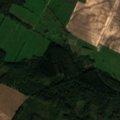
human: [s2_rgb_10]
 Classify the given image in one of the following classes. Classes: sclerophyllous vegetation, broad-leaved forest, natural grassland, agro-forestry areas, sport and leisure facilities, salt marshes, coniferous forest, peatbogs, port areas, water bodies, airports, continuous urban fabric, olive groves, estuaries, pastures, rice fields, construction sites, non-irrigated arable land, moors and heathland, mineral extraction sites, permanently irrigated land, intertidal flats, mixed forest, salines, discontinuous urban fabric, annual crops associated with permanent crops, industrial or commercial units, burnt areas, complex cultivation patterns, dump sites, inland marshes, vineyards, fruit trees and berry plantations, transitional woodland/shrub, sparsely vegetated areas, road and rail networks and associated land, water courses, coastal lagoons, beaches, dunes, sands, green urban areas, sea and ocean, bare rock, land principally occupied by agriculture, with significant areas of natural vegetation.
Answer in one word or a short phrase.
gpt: non-irrigated arable land, pastures, broad-leaved forest, transitional woodland/shrub